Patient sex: M
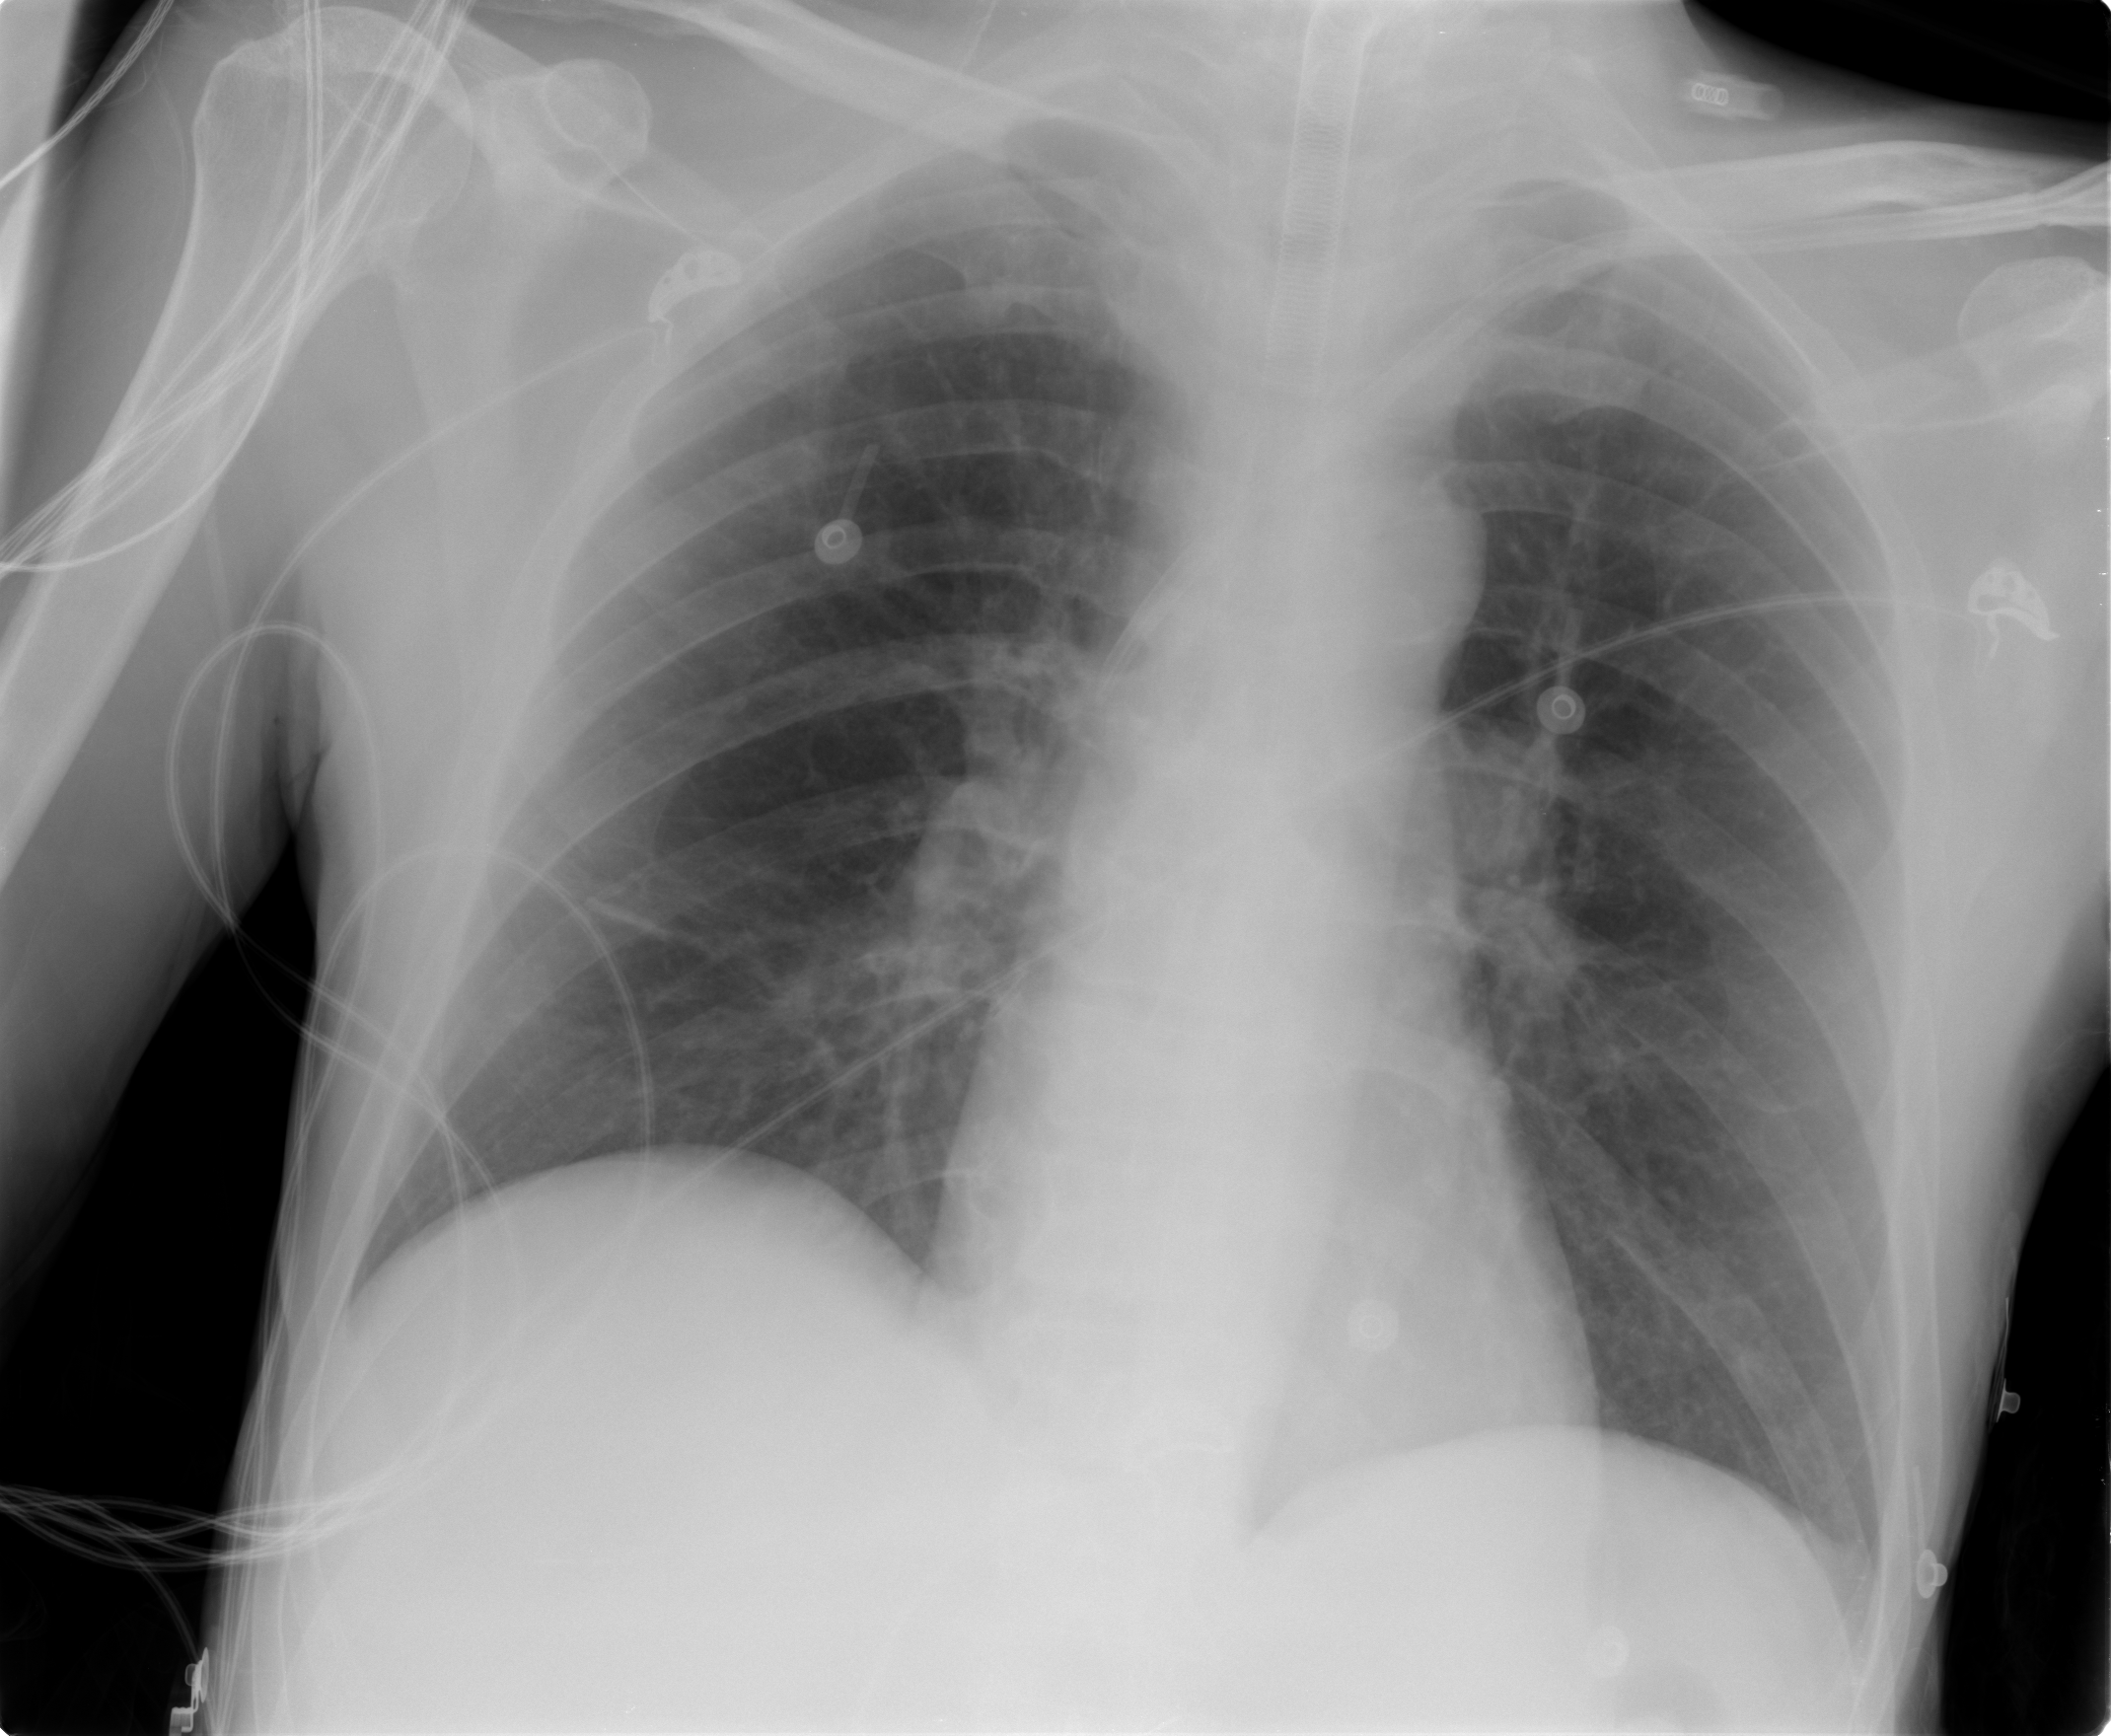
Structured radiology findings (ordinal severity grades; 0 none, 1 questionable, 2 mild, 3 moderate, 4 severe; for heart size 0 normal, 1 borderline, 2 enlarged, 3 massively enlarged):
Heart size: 0
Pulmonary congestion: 0
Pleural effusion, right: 0
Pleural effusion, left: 0
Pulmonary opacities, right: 0
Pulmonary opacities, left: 0
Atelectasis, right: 2
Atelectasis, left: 0